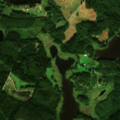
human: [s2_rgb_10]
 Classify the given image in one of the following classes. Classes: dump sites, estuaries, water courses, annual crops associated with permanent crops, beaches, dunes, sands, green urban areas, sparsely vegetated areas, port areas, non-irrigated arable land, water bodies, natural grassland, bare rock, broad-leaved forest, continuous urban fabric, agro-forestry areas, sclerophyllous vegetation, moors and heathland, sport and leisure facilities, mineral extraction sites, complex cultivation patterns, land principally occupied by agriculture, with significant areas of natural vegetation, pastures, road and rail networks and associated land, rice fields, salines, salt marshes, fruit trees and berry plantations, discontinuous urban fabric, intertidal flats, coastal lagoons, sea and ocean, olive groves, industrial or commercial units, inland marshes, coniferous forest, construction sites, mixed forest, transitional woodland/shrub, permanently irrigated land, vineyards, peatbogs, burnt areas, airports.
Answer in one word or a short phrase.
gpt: coniferous forest, mixed forest, water bodies